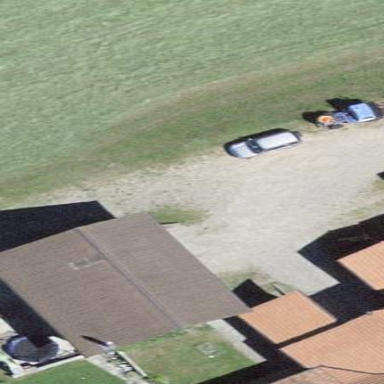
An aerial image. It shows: Shed.